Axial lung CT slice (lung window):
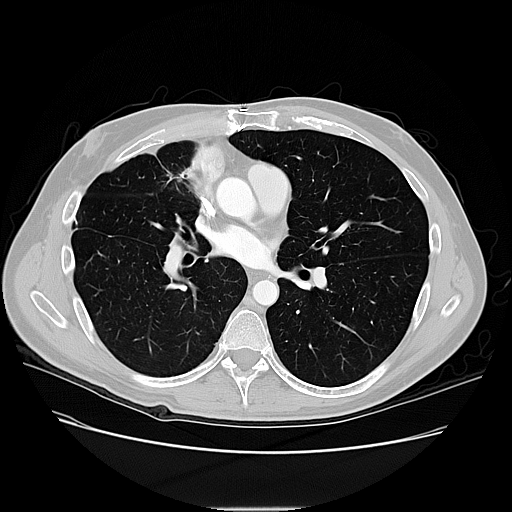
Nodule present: no